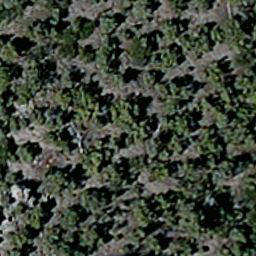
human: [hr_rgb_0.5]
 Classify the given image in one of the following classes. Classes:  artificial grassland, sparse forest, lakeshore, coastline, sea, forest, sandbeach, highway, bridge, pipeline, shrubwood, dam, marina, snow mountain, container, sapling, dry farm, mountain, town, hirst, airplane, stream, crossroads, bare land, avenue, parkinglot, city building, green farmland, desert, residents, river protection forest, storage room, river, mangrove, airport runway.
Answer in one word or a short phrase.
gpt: sparse forest